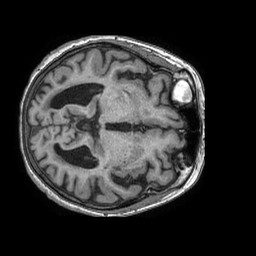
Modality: T1w
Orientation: axial
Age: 77
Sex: female
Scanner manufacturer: philips
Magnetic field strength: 1.5 T
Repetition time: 0.007589 s
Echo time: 0.003452 s